高三 · 度量几何学
14. 在半径为 $R$ 的圆内, 求周长最大的内接长方形.
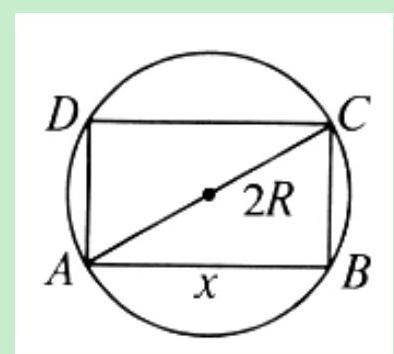
答案: 解:如图,

设内接长方形 $A B C D$ 的长为 $x$, 则宽为 $\sqrt{4 R^{2}-x^{2}}$, 于是长方形 $A B C D$ 的周长

$l=2\left(x+\sqrt{4 R^{2}-x^{2}}\right)=2\left(1 \times x+1 \times \sqrt{4 R^{2}-x^{2}}\right)$.

由柯西不等式得 $l \leq 2\left[x^{2}+\left(\sqrt{4 R^{2}-x^{2}}\right)^{2}\right]^{\frac{1}{2}}\left(1^{2}+1^{1}\right)^{\frac{1}{2}}=2 \sqrt{2} \cdot 2 R=4 \sqrt{2} R$.

当且仅当 $\frac{\tilde{z}}{1}=\frac{\sqrt{4 R^{2}-x^{2}} x}{1} \frac{\underline{w}}{1}=\frac{\sqrt{4 R^{2}-x^{2}}}{1}$, 即 $x=\sqrt{2} R$ 时等号成立.

此时, $\sqrt{4 R^{2}-x^{2}}=\sqrt{4 R^{2}-(\sqrt{2} R)^{2}}=\sqrt{2} R$.

即长方形 $A B C D$ 为正方形, 故周长最大的内接长方形为正方形, 其周长为 $4 \sqrt{2} R$.
解析: : 分析: 本题主要考查了二维形式的柯西不等式, 解决问题的关键是根据所给实际问题得到周长的表达式，然后根据二维形式的柯西不等式变换计算即可.